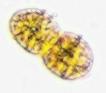
Label: Margalefidinium